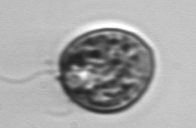
Label: Prorocentrum